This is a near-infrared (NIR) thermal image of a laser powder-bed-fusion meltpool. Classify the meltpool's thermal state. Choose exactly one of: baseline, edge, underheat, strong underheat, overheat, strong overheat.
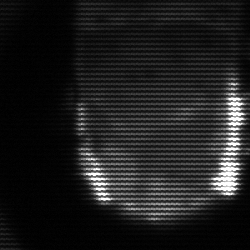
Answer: baseline